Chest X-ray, AP view. Patient: 58 years old, sex F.
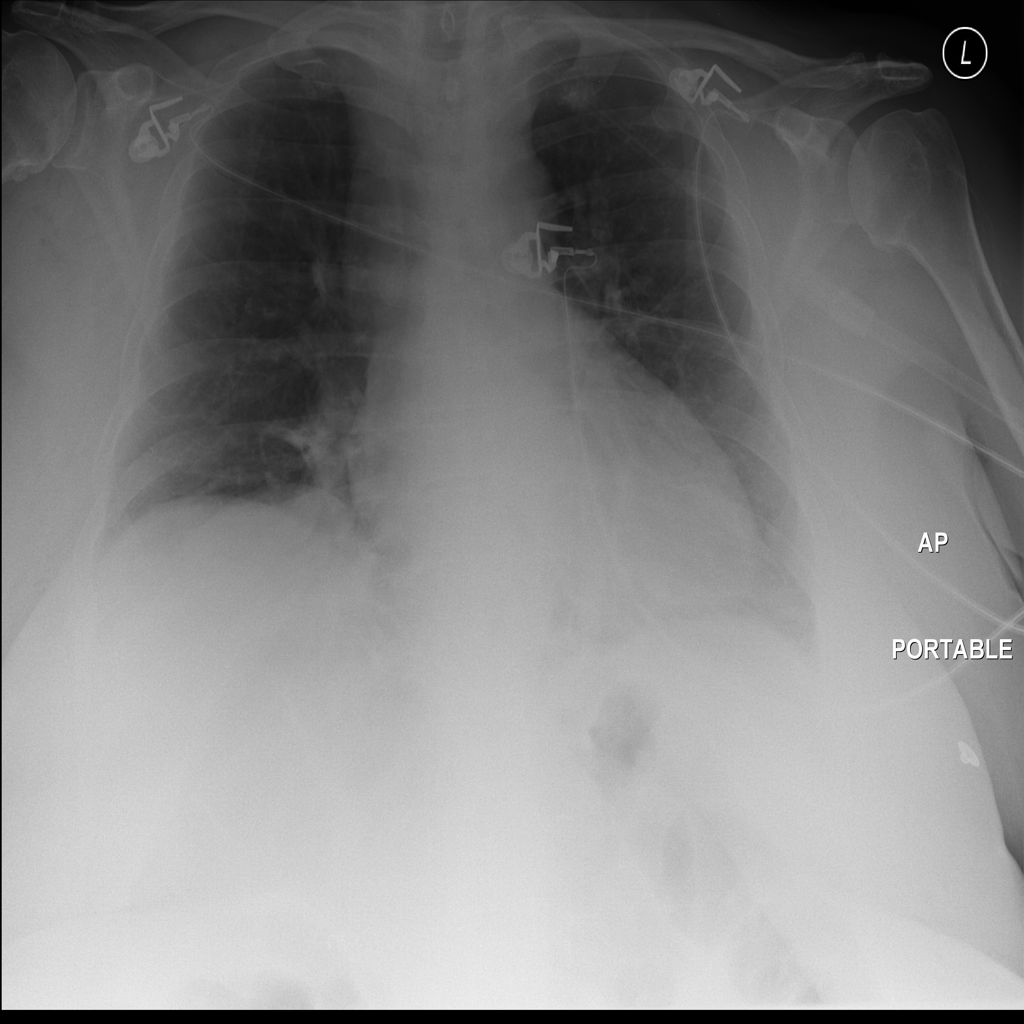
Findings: No Finding